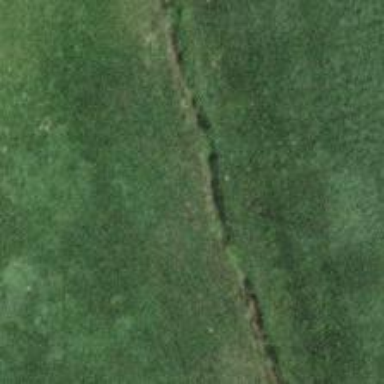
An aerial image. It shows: Ditch in the surroundings.